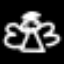
Label: angel